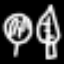
Label: leaf